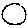
Label: circle